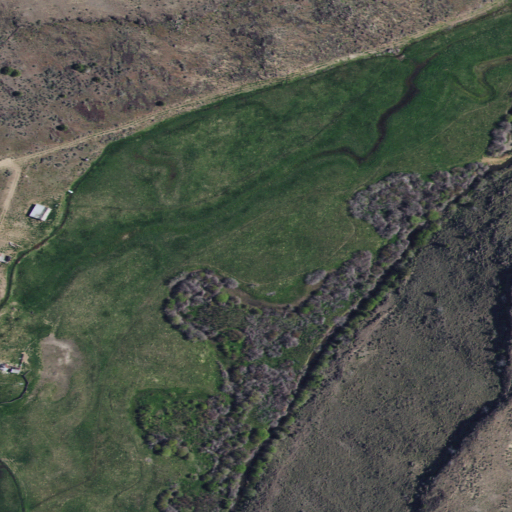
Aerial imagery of plain(s) in Idaho named Buck Flat containing shrub, pasture, woody wetlands, herbaceous wetlands, grassland, and open development